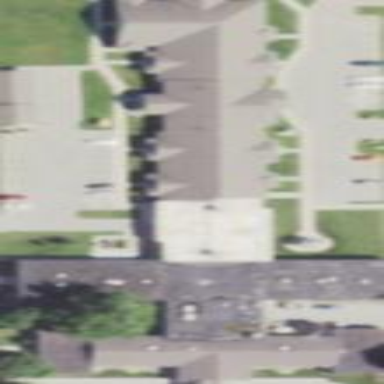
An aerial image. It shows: Nursing home building.